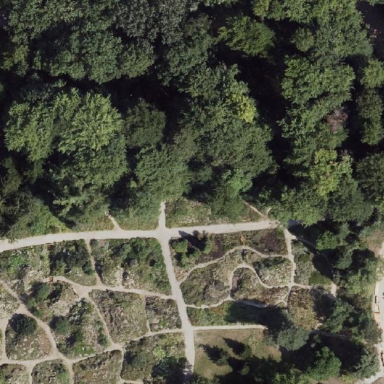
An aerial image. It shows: Deciduous forest with mixed type of leaves.